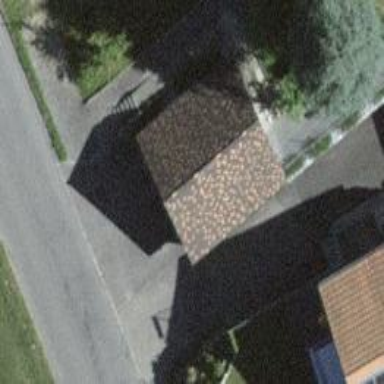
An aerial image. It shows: Garage building.